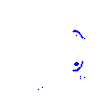
Particle: proton